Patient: sex M, age 55
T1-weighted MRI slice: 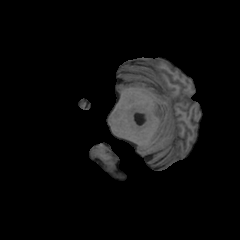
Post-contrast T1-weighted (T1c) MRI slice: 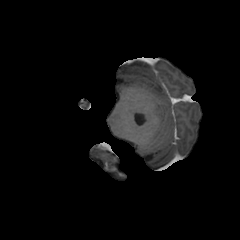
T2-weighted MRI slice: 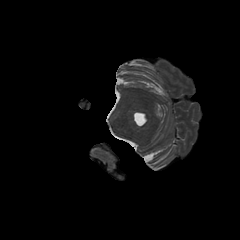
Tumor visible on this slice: no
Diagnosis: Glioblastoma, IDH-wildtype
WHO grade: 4